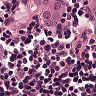
Metastatic tissue present: yes